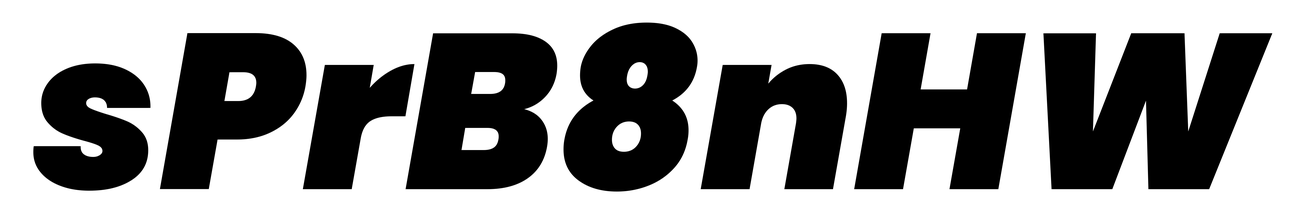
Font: Poppins-BlackItalic